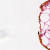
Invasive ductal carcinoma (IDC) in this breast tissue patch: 0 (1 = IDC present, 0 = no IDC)